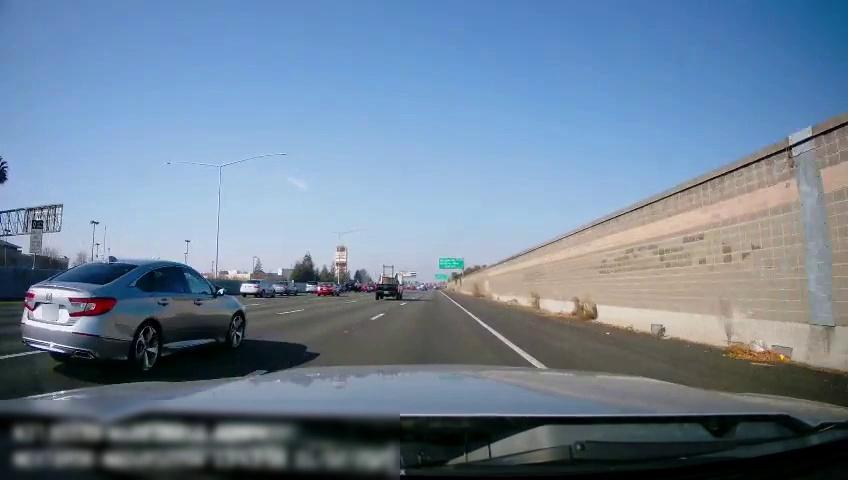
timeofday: Day
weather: Sunny
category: Drivable Space
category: Vehicles | Car
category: Vehicles | Car
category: Vehicles | Truck
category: Vehicles | Car
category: Vehicles | Car
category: Vehicles | Car
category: Lanes | Current Lane
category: Lanes | Alternate Lane
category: Lanes | Alternate Lane
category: Lanes | Alternate Lane
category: Traffic | Signs
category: Traffic | Signs